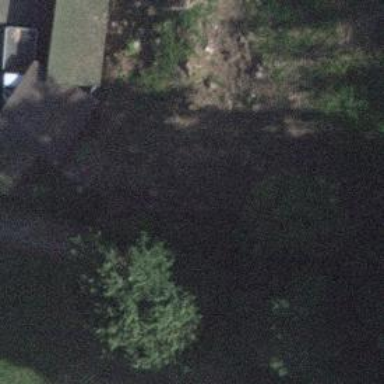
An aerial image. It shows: Retaining wall.